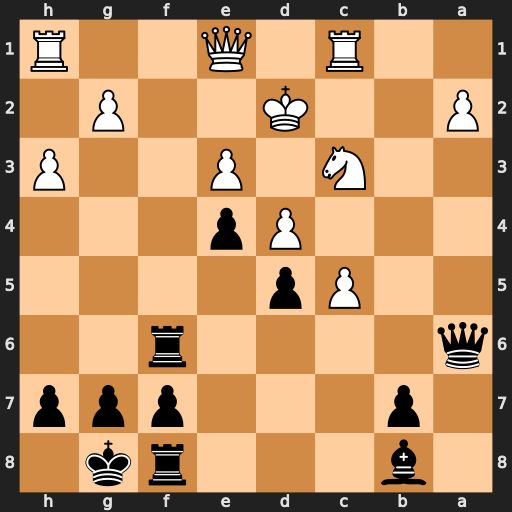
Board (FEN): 1b3rk1/1p3ppp/q4r2/2Pp4/3Pp3/2N1P2P/P2K2P1/2R1Q2R
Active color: b
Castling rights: -
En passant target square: -
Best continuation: Qd3#